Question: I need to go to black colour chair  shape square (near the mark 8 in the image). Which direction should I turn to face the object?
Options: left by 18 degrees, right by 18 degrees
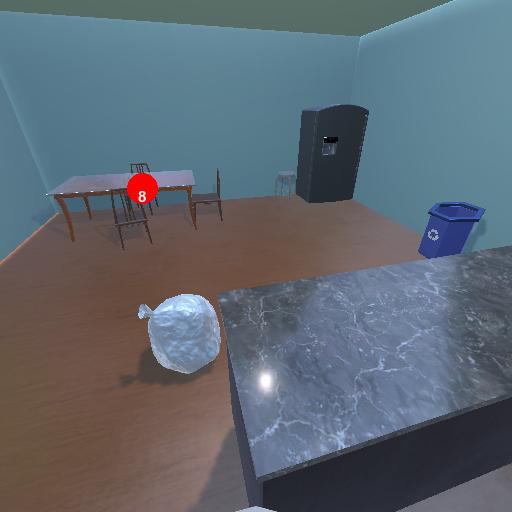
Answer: left by 18 degrees